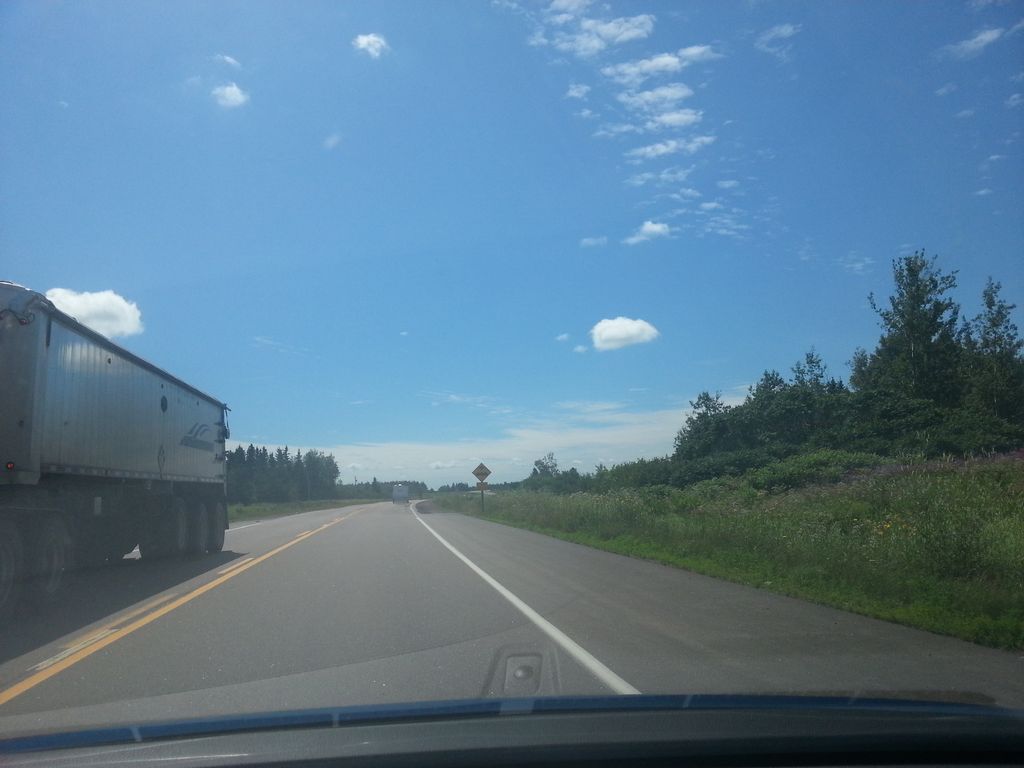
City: charlottetown